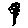
Label: flower